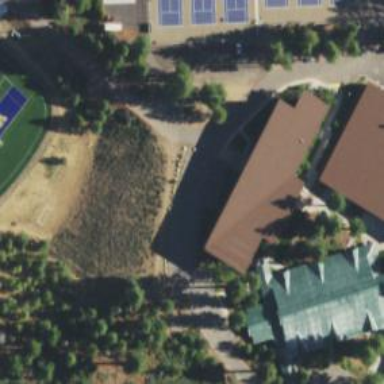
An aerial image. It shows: School building.